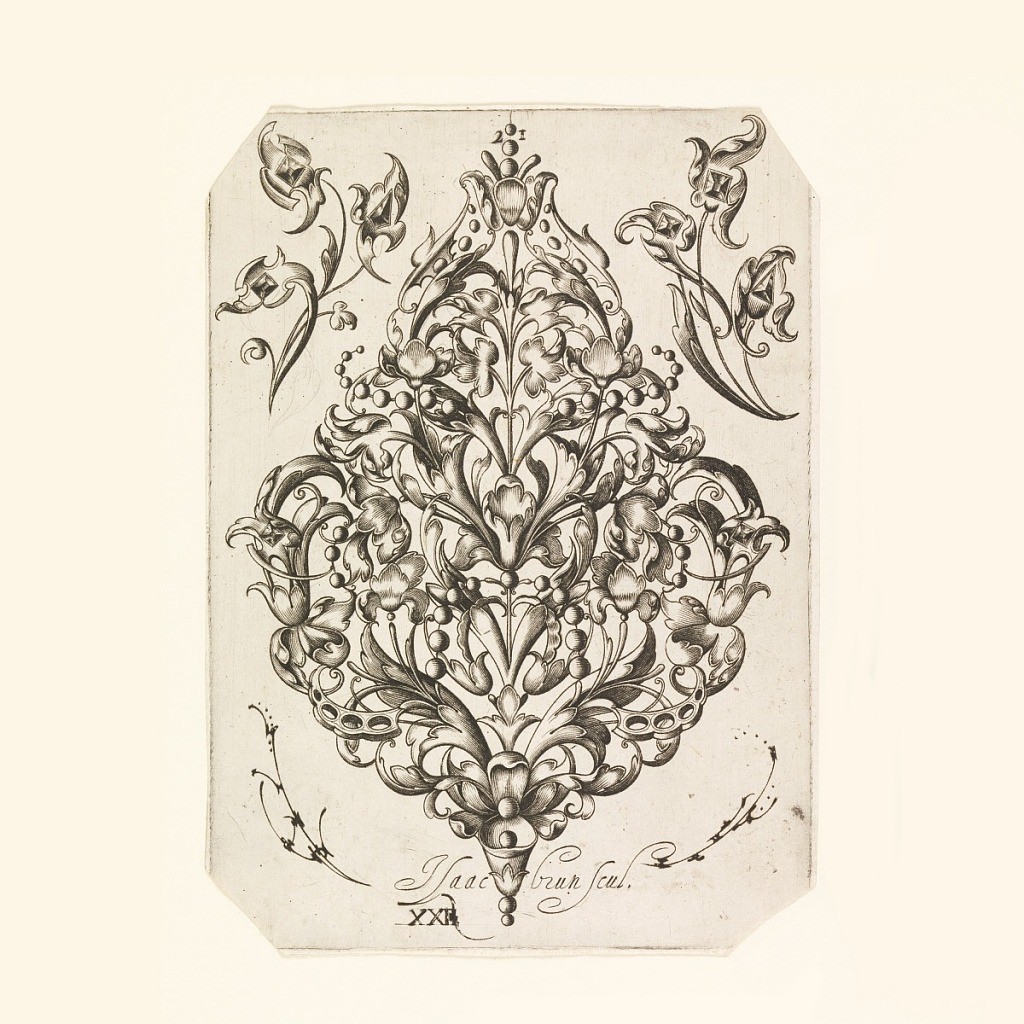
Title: Design for a Pendant, plate XXI, from the series Tabulae Gemmiferae XXIV
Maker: Peter Symony, Swiss, active 1603–1621
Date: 1621
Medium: Engraving on white laid paper
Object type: Print
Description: Four nosegays are in the corners beside a great symmetrically disposed nosegay. Those in the bottom corners are black moresques.